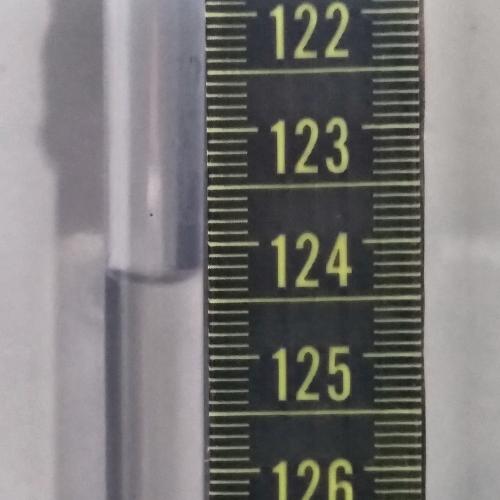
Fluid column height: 124.3 cm